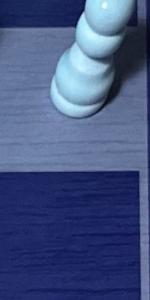
Label: Empty